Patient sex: F
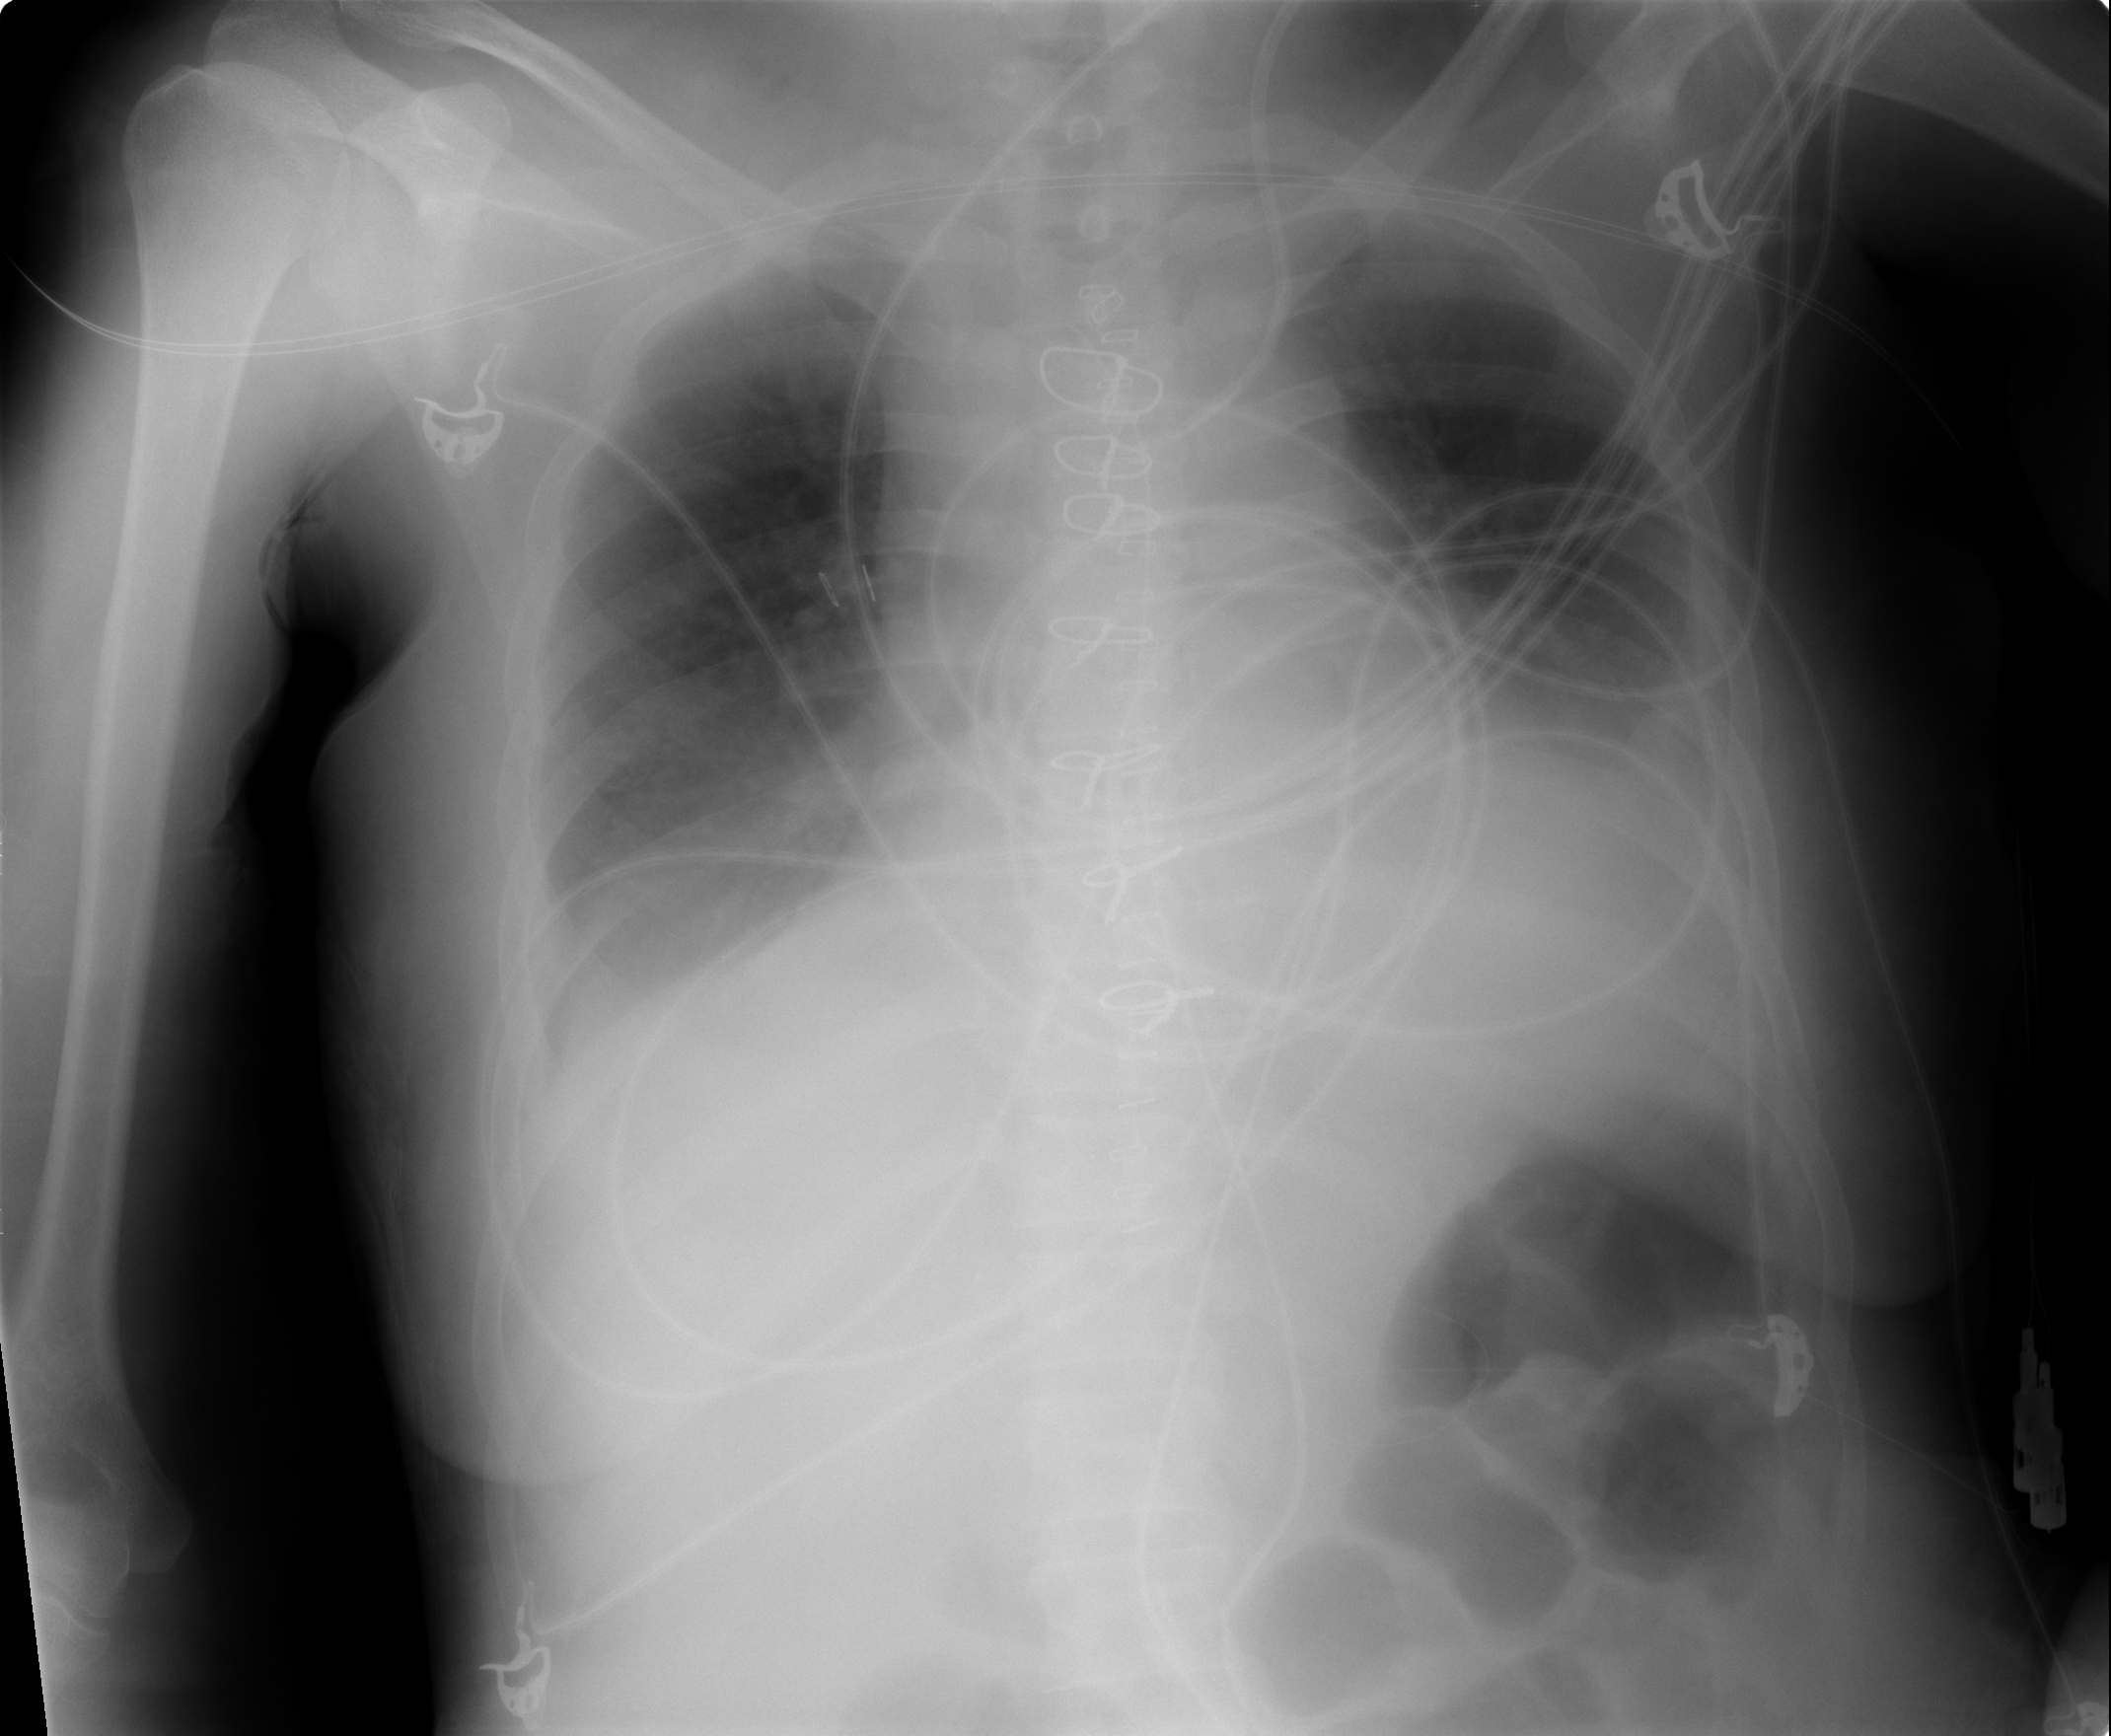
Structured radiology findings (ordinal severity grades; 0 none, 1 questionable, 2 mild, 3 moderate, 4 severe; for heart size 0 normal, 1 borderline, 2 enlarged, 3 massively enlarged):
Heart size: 0
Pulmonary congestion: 0
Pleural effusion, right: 1
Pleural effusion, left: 2
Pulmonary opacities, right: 0
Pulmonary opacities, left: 0
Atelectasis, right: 0
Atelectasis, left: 0